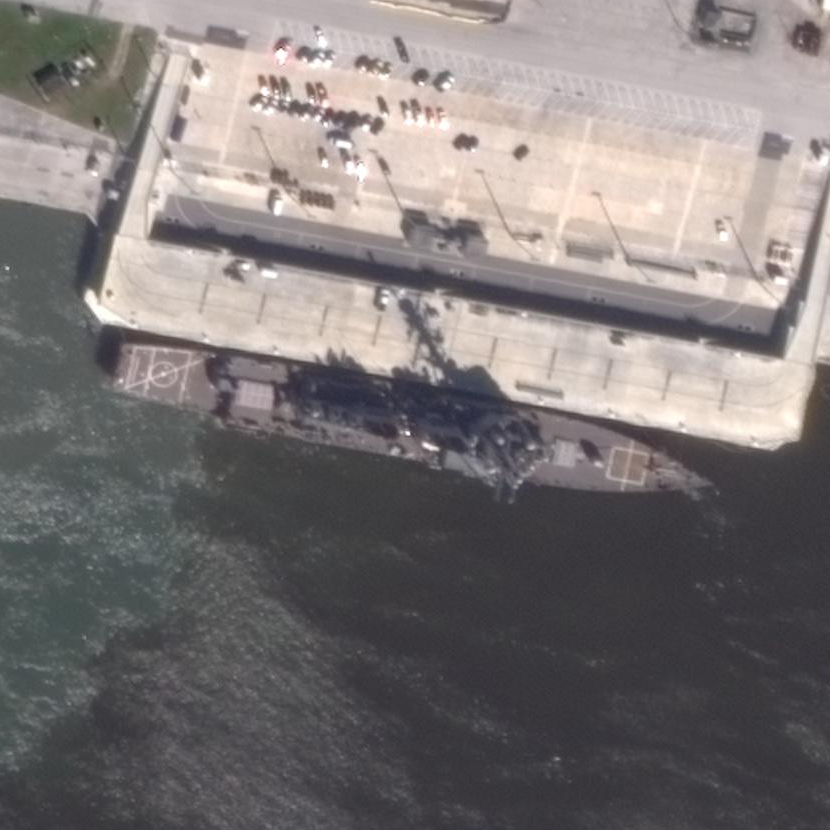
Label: destroyer